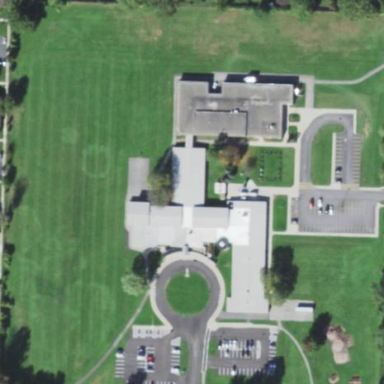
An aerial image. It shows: School.